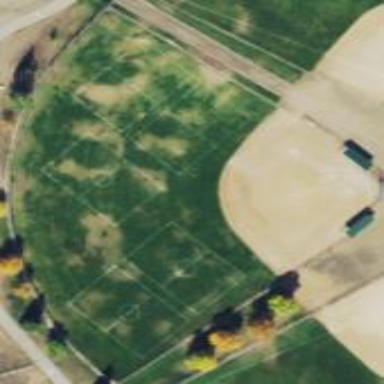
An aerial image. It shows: Baseball pitch enclosed by fence.